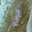
Label: 1